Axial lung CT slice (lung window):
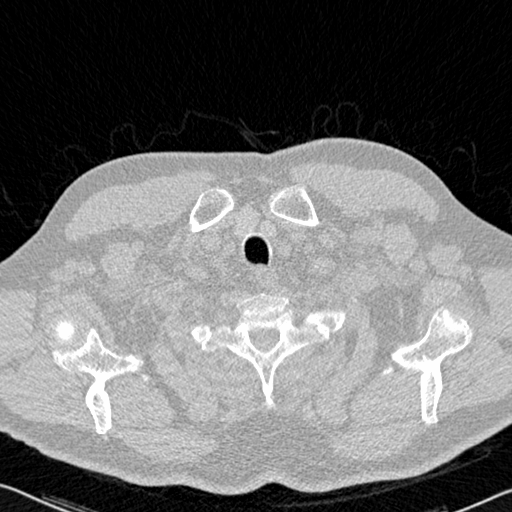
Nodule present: no